Question: I try to make a login form in C# with MySQL database but i get this error:
. What can I do?
Image with error:

Here is my code:
'''
using System;
using System.Collections.Generic;
using System.ComponentModel;
using System.Data;
using System.Drawing;
using System.Linq;
using System.Text;
using System.Windows.Forms;
using MySql.Data.MySqlClient;
namespace ScoalaIT
{
public partial class Form1 : Form
{
public Form1()
{
InitializeComponent();
}
private void pictureBox1_Click(object sender, EventArgs e)
{
}
private void button1_Click(object sender, EventArgs e)
{
string myConnection = "server=localhost;database=test;uid=root;password=123456";
MySqlConnection connection = new MySqlConnection(myConnection);
//string StrQuery1 = "Select count from users where user='" + txtUser.Text + "' and parola='" + txtParola.Text + "'";
MySqlCommand myCommand = new MySqlCommand("Select count from users where user='" + txtUser.Text + "' and parola='" + txtParola.Text + "'", connection);
//MySqlDataAdapter MyAdapter = new MySqlDataAdapter(myCommand);
MySqlDataReader myReader;
connection.Open();
myReader = myCommand.ExecuteReader();
int count = 0;
while (myReader.Read())
{
count++;
}
if (count == 1)
{
MessageBox.Show("Ok");
}
else
{
MessageBox.Show("Nu ok");
}
connection.Close();
}
}
}
'''
Thanks!!!
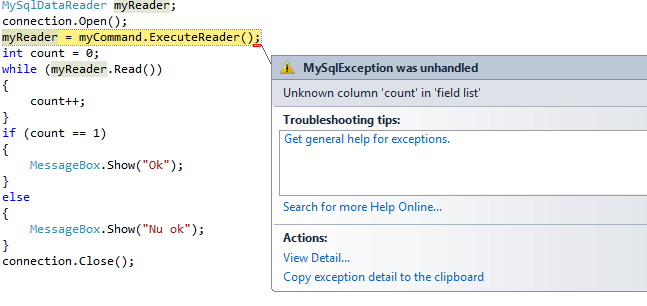
Answer: Change this...
'''
"Select count from
'''
to this...
'''
"Select count(*) from
'''
and then read this: <URL> becuase you're sure to suffer from it.